Interaction volume radius: 5 \u00c5
Interaction volume height: 15 \u00c5
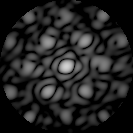
Disorder parameter: 0.4222